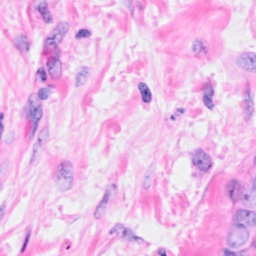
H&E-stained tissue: Breast